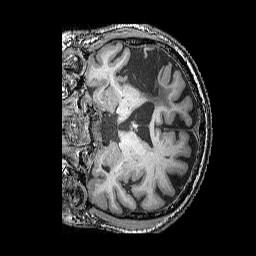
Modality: T1w
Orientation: coronal
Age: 59
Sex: male
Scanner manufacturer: siemens
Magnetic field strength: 3 T
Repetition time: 2.25 s
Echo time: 0.00415 s